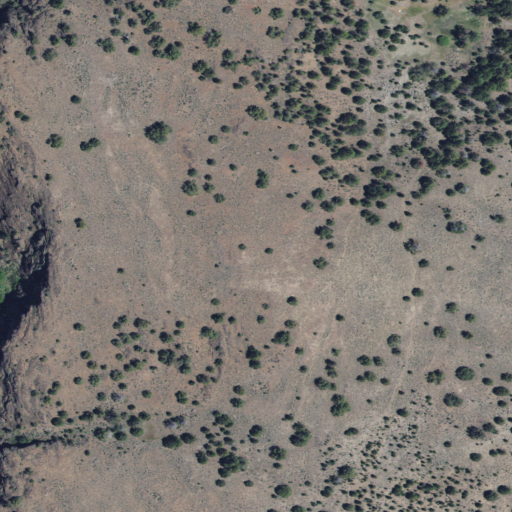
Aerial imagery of depression(s) in Idaho named Dutch Oven containing shrub, evergreen forest, and grassland